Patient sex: F
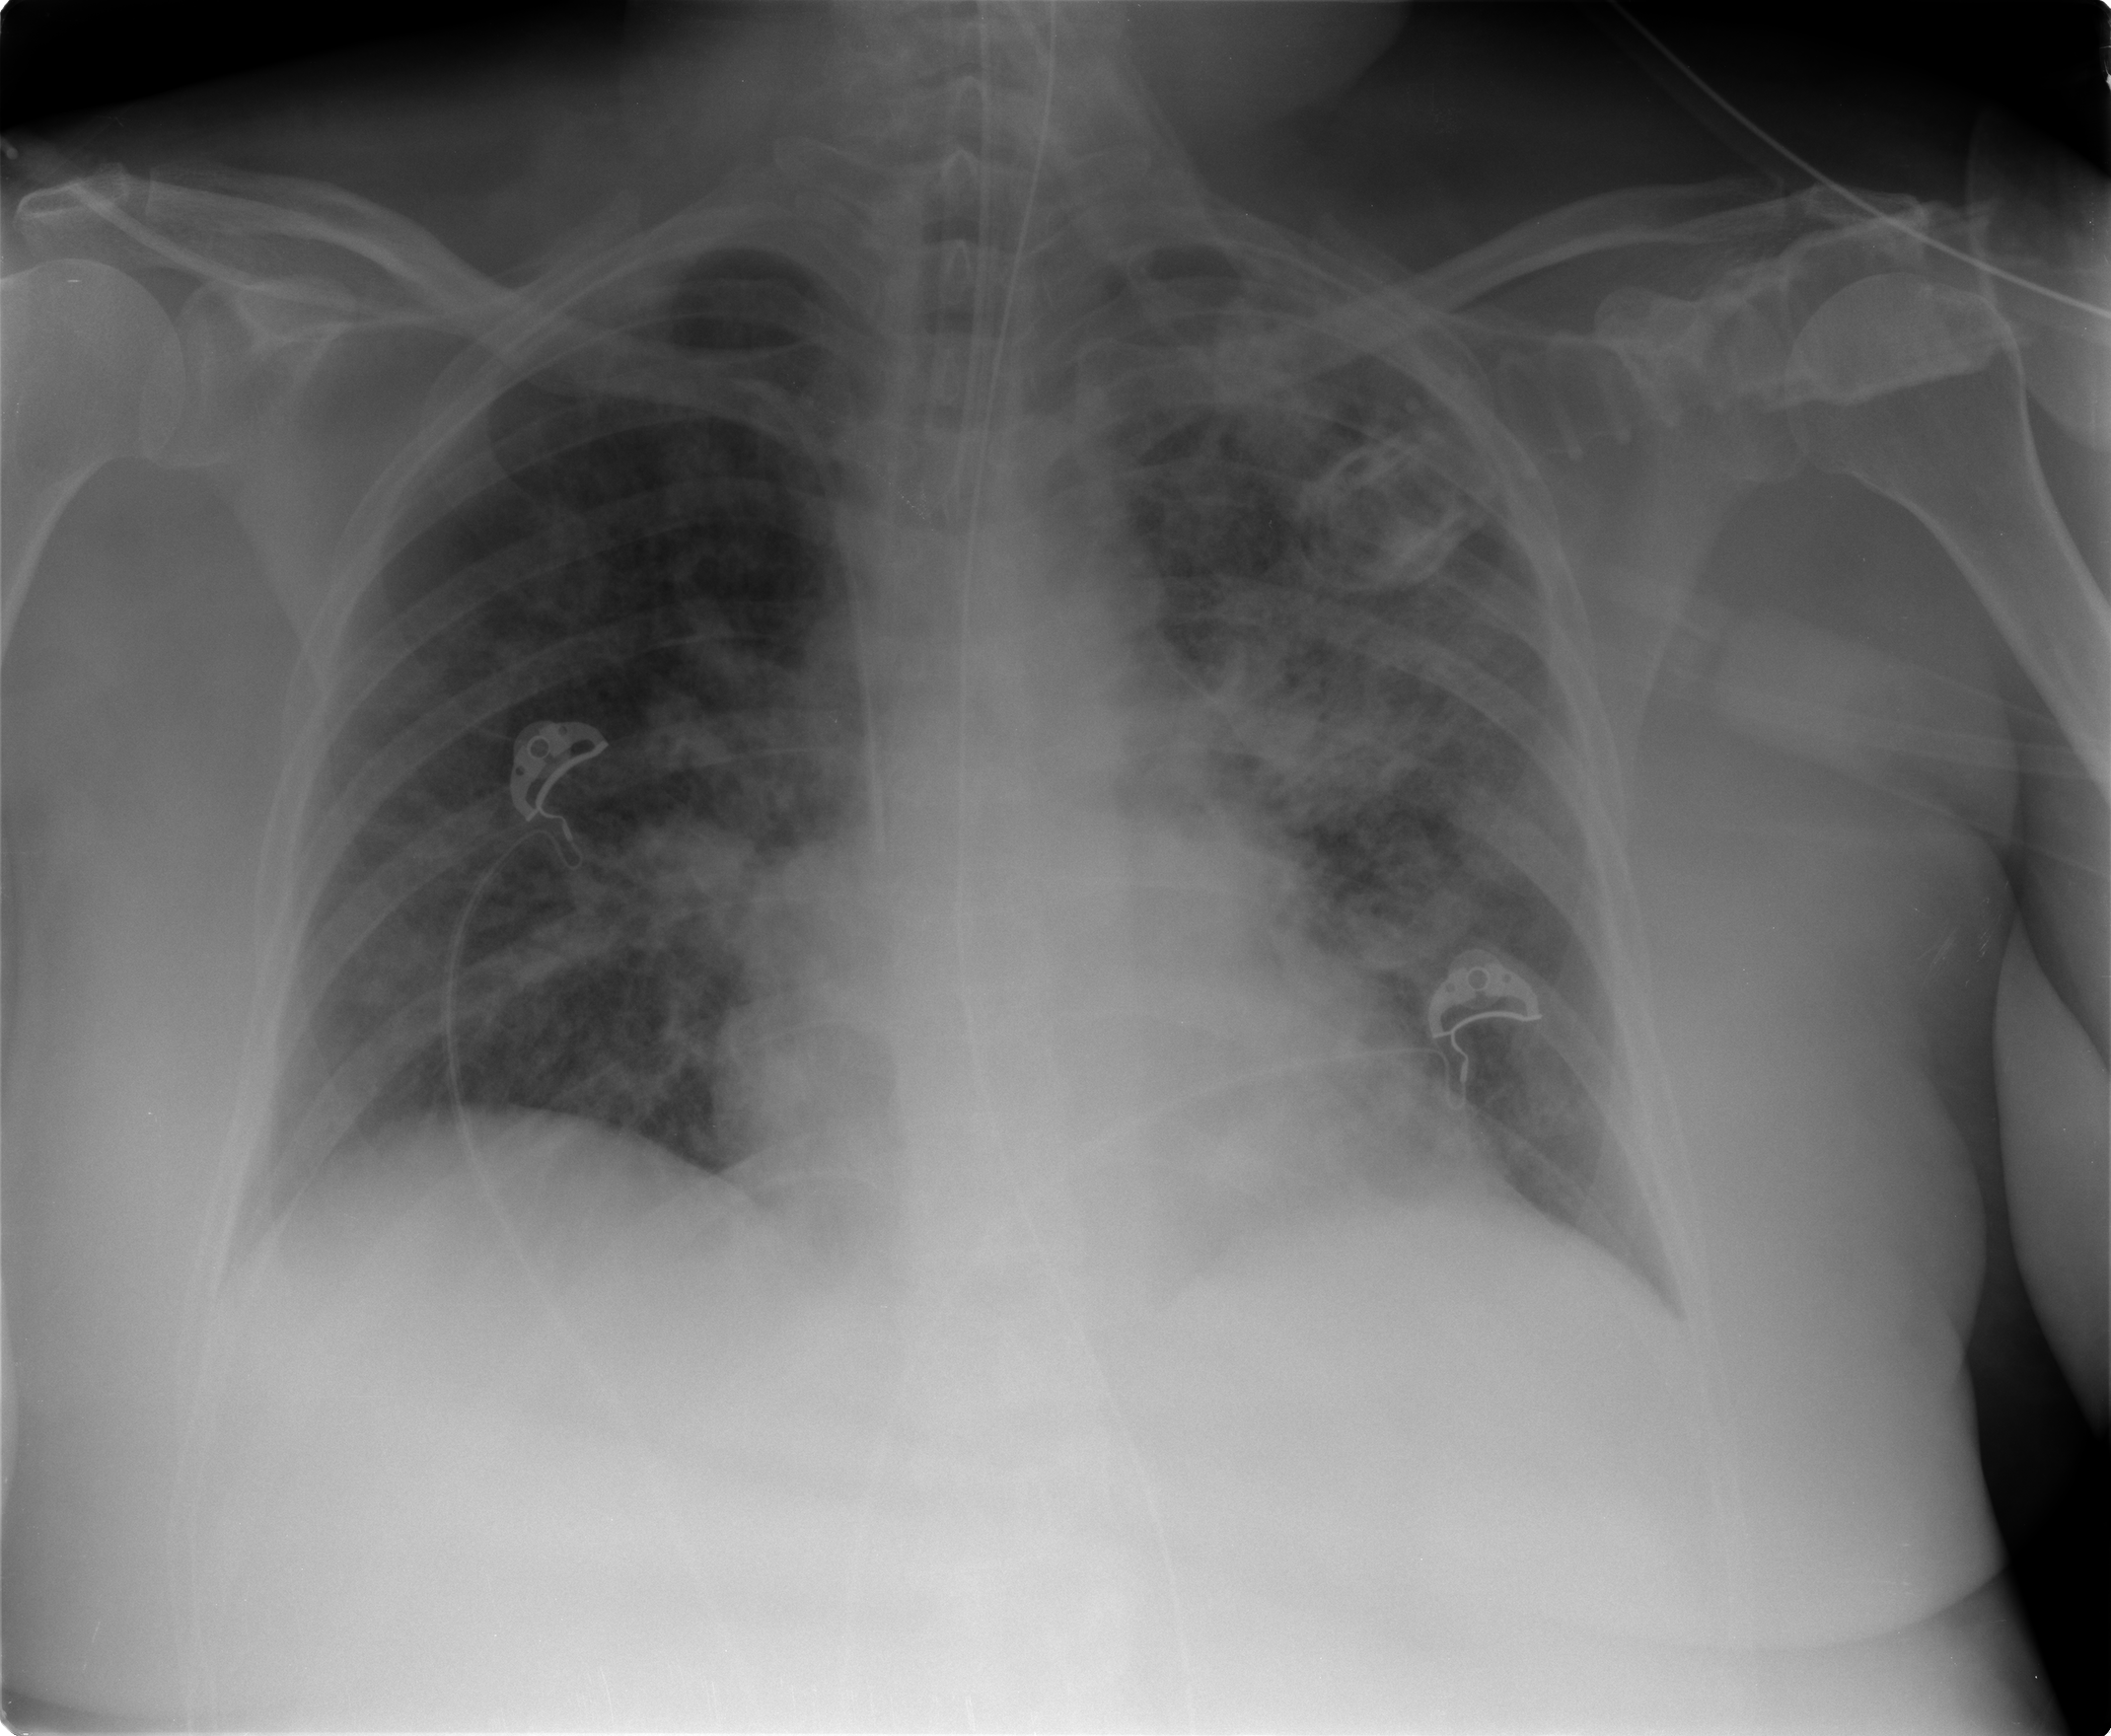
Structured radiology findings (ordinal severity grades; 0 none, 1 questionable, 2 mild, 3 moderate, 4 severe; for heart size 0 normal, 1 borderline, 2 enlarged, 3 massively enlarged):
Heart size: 0
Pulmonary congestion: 2
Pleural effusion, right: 1
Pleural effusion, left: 1
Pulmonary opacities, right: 2
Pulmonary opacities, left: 3
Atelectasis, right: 2
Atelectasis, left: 2